Question: How can I make the USERNAME, PASSWORD and DATABASENAME INPUT reappear when I input invalid values or when the SQL did not connect?

After the above image, the COMMAND LINE will just close.
This is the batch(.bat) file.
'''
@echo off
sqlplus /nolog @C:\Users\myuser\Desktop\conn.sql
ECHO About to exit.
timeout t/ 30
:pause
'''
And this is the conn.sql file
'''
conn &&username@&&DBNAME
SPOOL C:\Sample.log
SELECT 1 FROM DUAL /
SPOOL OFF
EXIT
'''
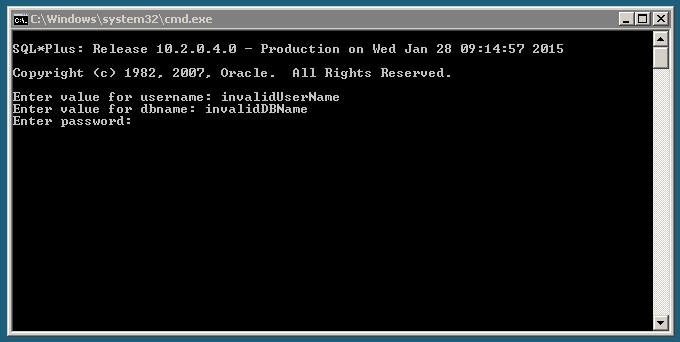
Answer: Batch File
'''
@echo off
setlocal
set "SqlUserName="
set "SqlPassword="
set "SqlDatabase="
:Credentials
set /P "SqlUserName=Enter username: "
set /P "SqlPassword=Enter password: "
set /P "SqlDatabase=Enter database: "
@(
echo whenever sqlerror exit failure
echo connect %SqlUserName%/%SqlPassword%@%SqlDatabase%
echo select * from dual;
echo exit
) | sqlplus.exe -s /nolog
if errorlevel 1 goto Credentials
if errorlevel 0 sqlplus /nolog @C:\Users\myuser\Desktop\conn.sql
echo About to exit.
timeout /t 30
endlocal
'''
Conn.sql
'''
SPOOL C:\Sample.log
SELECT 1 FROM DUAL /
SPOOL OFF
EXIT
'''
Thanks to Mofi and Alex: <URL>